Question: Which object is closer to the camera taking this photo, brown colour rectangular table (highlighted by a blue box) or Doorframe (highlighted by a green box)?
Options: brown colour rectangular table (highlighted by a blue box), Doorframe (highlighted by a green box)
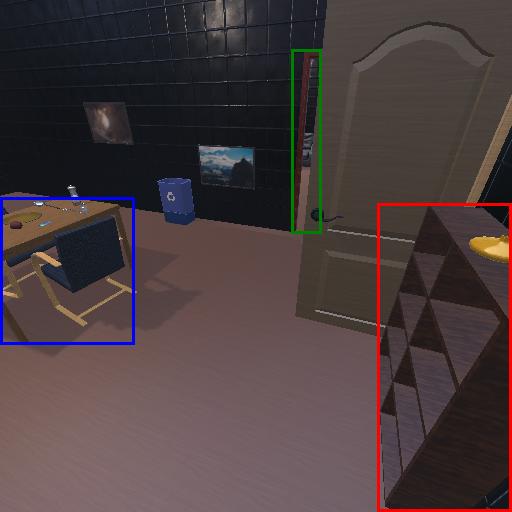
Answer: brown colour rectangular table (highlighted by a blue box)